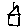
Label: house